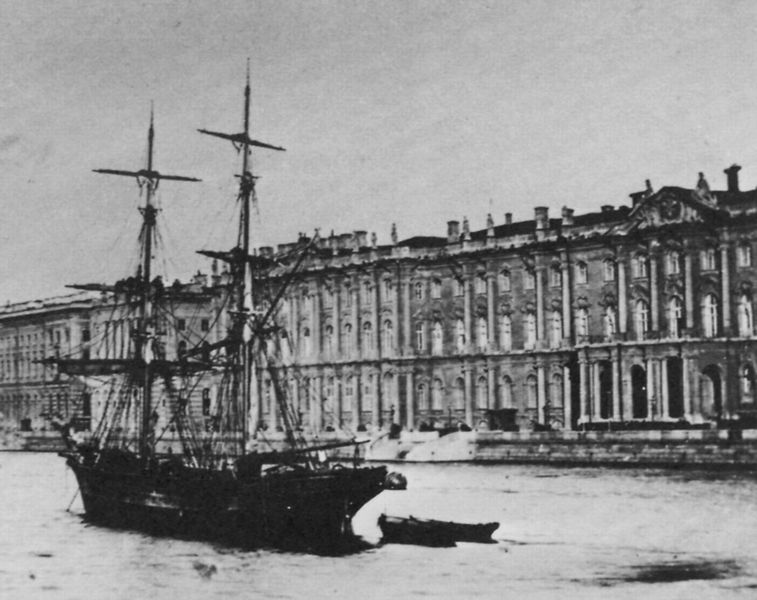
Titel: Der Winterpalast in St. Petersburg, die offizielle Residenz der Zaren, von der Newa her gesehen
Künstler: Russischer Photograph
Schlagwörter: himmel, meer, wasser, weiß, fluss, ufer, fenster, grau, schwarz, säulen, dach, gebäude, haus, häuser, kanal, boot, boote, schornstein, schiff, segel, fassade, mast, segelschiff, winter, hafen, masten, promenade, schoner, foto, fotografie, palast, verschwommen, canale, geschosse, beiboot, zweimaster, petersburg, sankt petersburg, eremitage, st. petersburg, wandvorlagen